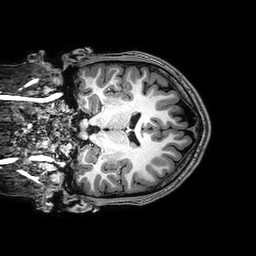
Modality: T1w
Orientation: coronal
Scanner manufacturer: philips
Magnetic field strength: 3 T
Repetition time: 0.008237 s
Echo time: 0.00379 s